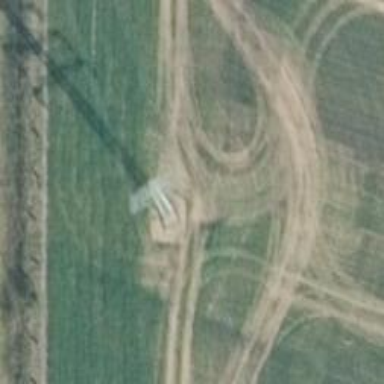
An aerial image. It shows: Power line in the image.